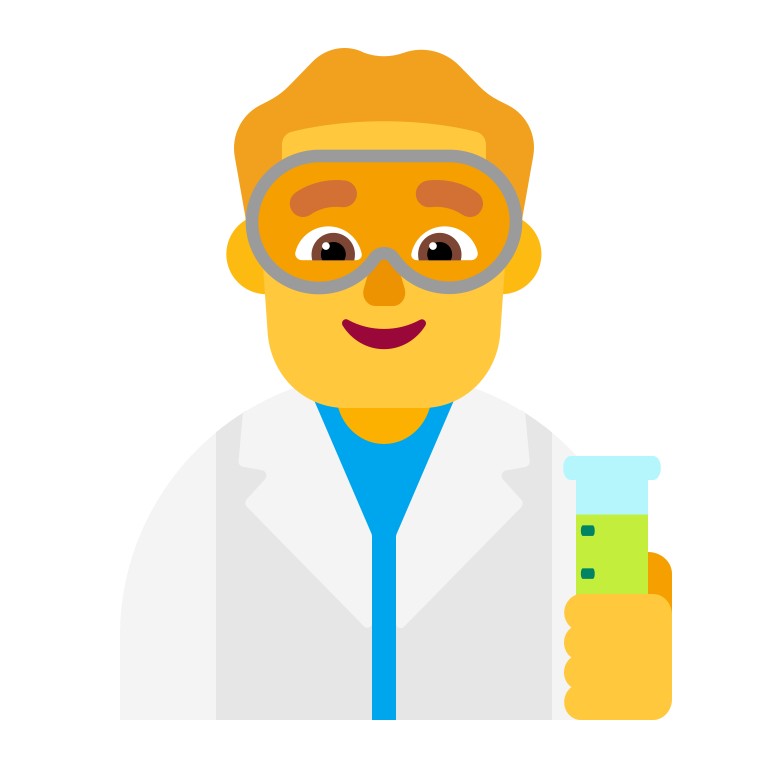
man scientist flat default